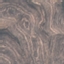
Land use / land cover class: HerbaceousVegetation